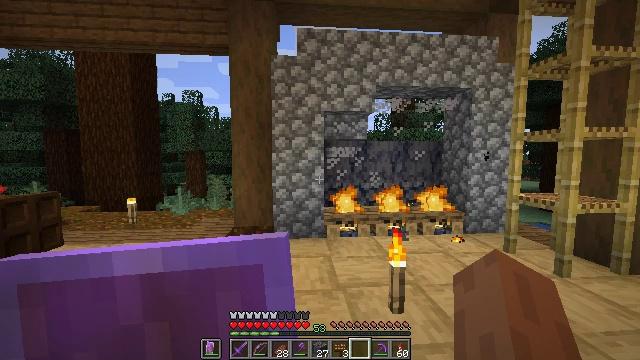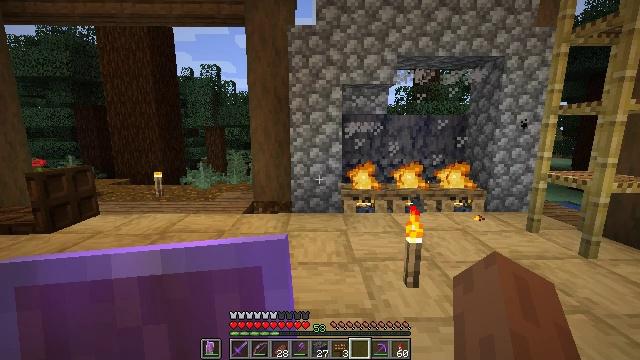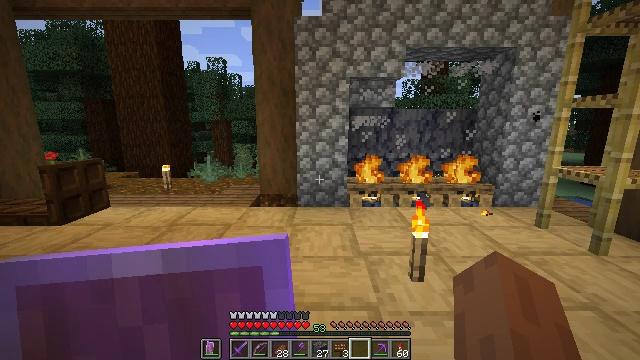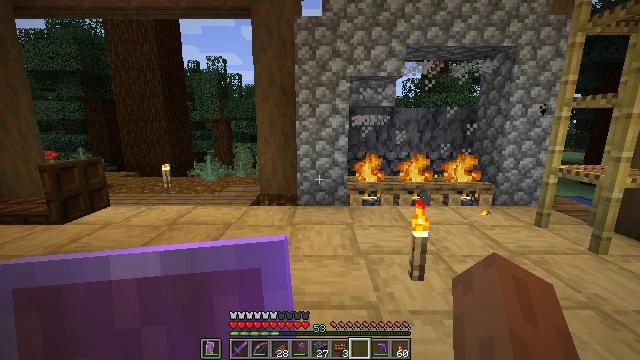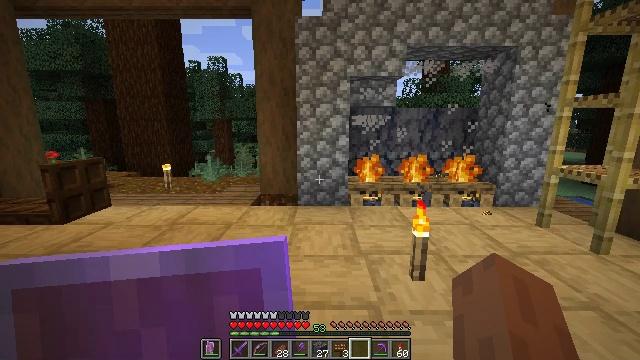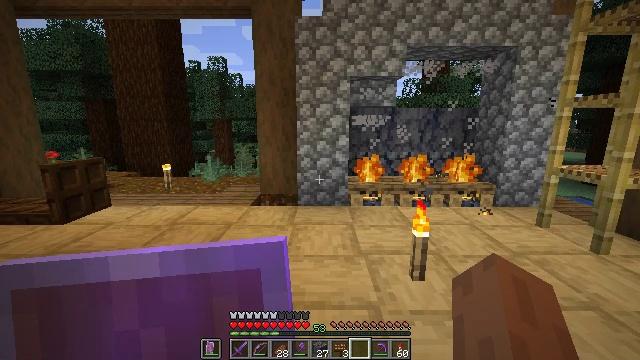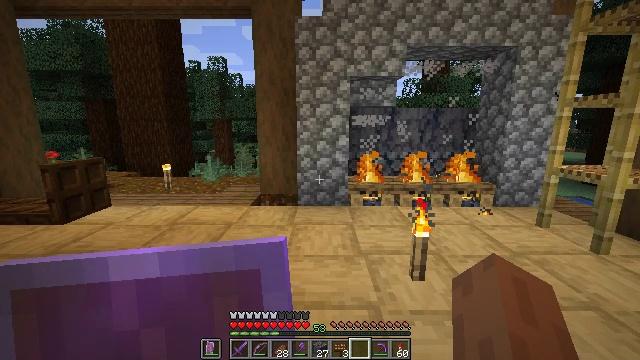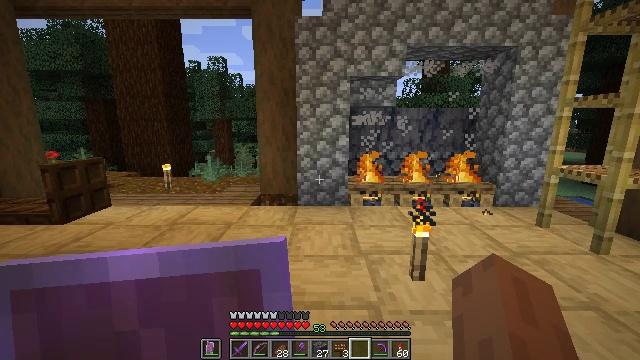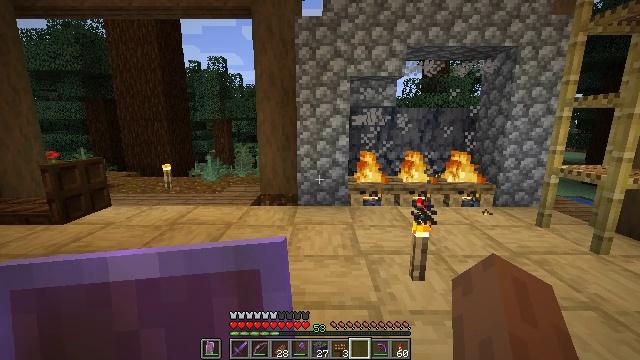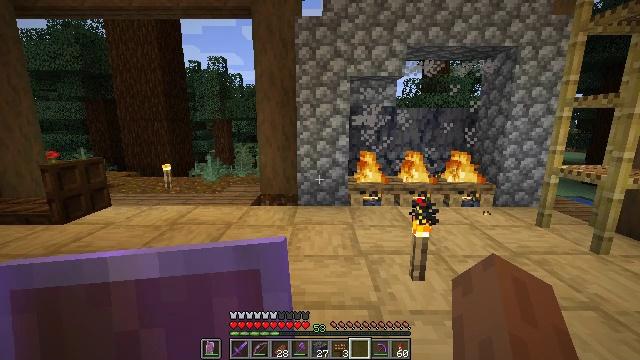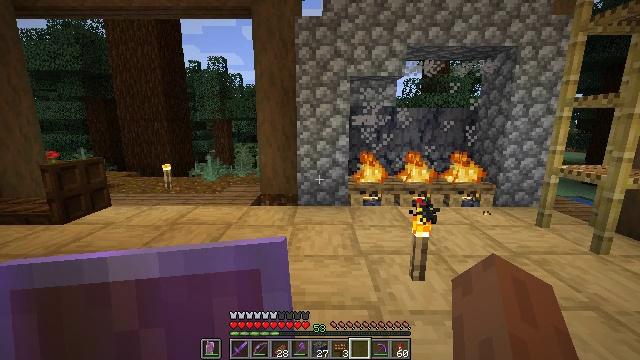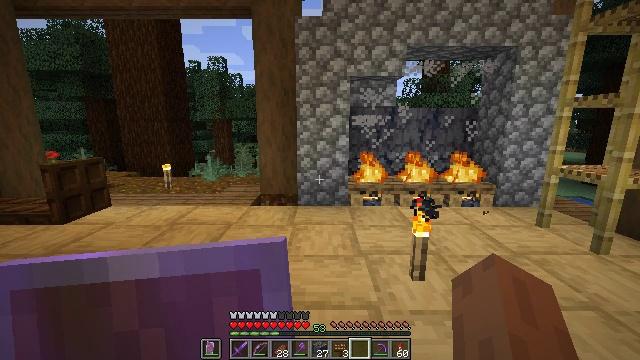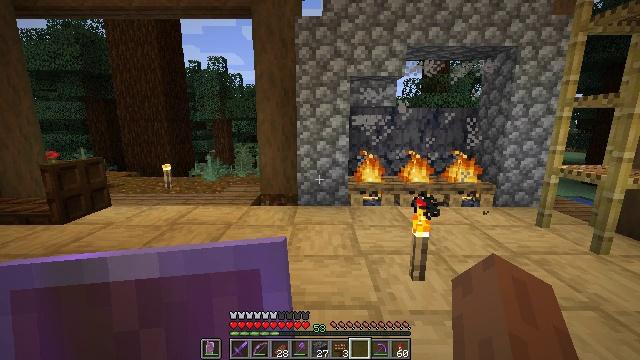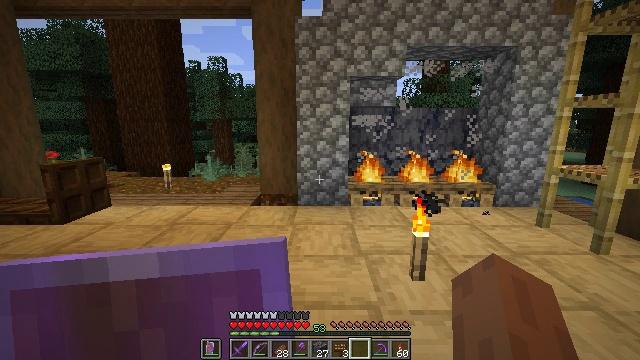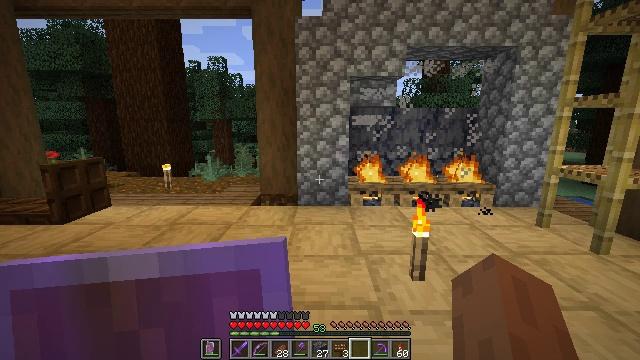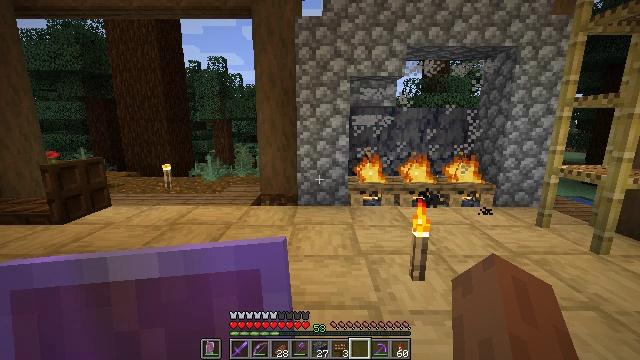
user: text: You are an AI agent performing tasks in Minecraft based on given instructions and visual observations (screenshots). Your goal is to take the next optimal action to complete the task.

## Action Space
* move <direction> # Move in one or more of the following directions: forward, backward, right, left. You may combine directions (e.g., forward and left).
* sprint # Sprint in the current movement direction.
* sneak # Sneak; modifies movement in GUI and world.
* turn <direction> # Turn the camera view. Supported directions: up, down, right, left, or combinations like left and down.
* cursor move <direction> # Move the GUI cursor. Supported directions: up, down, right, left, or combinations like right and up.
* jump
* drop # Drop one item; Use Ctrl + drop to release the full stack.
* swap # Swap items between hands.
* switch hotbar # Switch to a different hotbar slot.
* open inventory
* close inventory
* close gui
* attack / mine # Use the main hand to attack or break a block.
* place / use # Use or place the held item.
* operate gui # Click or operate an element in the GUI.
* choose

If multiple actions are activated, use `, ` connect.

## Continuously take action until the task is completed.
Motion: motion action
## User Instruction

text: Disassemble the campfire for reuse.
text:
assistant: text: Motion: turn left and down
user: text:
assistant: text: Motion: turn left and down
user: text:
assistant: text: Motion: no_op
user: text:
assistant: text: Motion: no_op
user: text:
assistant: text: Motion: no_op
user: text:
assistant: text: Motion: no_op
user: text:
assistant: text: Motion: no_op
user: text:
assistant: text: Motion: no_op
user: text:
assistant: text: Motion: no_op
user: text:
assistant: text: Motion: no_op
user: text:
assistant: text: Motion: no_op
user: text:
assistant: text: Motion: no_op
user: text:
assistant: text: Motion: no_op
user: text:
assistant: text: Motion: no_op
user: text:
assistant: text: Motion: no_op
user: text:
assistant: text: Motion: turn left
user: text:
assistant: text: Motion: turn left and down
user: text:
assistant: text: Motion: turn left and down
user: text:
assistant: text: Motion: turn left
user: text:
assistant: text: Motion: no_op
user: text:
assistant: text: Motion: no_op
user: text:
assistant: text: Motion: no_op
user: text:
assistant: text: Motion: no_op
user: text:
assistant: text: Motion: no_op
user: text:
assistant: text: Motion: no_op
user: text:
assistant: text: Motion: no_op
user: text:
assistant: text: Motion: no_op
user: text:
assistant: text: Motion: no_op
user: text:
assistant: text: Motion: no_op
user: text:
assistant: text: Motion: turn right and up